Question: Ok so i have text inside a border that's inside a bigger border. The text inside the border is in a row of 2 but the problem is the larger border doesn't go around them. Here's a picture.
The problem i'm pretty sure is either the width or the float of the inside border which makes it a row.
Here is the css:
'''
.fifty {
width: 45%;
float: left;
}
'''
Here is the css for the actual border:
'''
.newspaper3 {
border-top: 3px solid #EEEEEE;
border-bottom: 1px solid #EEEEEE;
border-left: 1px solid #EEEEEE;
border-right: 1px solid #EEEEEE;
padding: 5px;
margin-right: 3px;
}
'''
Here's part of the html:
'''
<div class="count">
<div class="fifty">
<div class="newspaper3">
text
</div>
</div>
</div>
'''
Here's all the html and css <URL>
Thanks for the help!
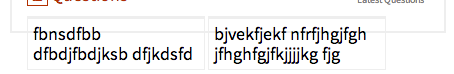
Answer: Is this what you are looking for?
<URL>
Basically your issue is caused by the 'float: left' CSS attribute on the '.fifty' element. Using the 'float' attribute removes the element from the actual document flow, so its position is ignored by other elements.
To reassign its position to the document flow, you should add an element that has a 'clear' attribute after the one that has the 'float' attribute. This 'clear' should have the value which you wish to clear. In this case it should be 'left', but in case you need to reuse this element later in your project, you should create a class that clears 'both'.
So, to solve your problem, and reassign '.fifty' to the document flow I created an empty 'div' element with a class name '.clear', and in the CSS I attributed this class a 'clear: both'.
'''
.clear {
clear: both;
}
'''
In order for '.fifty' children to be displayed in a row, you simply need to assign them the same 'float' attribute, which pushes them in the same direction, forcing their alignment within the parent element.
'''
.newspaper3 {
border-top: 3px solid #EEEEEE;
border-bottom: 1px solid #EEEEEE;
border-left: 1px solid #EEEEEE;
border-right: 1px solid #EEEEEE;
padding: 5px;
margin-right: 3px;
float:left; /* ADD THIS */
}
'''
'both''clear''left''clear'